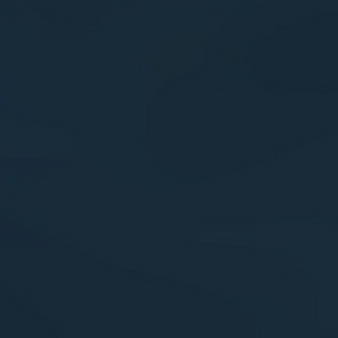
Label: other